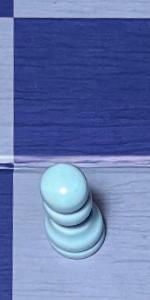
Label: Pawn_White